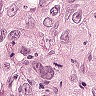
Metastatic tissue present: yes